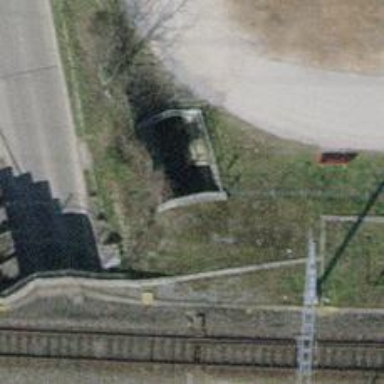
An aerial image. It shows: There is tunnel.